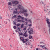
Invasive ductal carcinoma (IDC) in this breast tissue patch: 0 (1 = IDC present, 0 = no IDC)